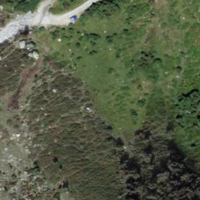
EUNIS habitat code: 31
Species observed at this site:
Lasiocampa quercus
Erebia euryale